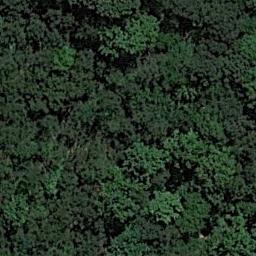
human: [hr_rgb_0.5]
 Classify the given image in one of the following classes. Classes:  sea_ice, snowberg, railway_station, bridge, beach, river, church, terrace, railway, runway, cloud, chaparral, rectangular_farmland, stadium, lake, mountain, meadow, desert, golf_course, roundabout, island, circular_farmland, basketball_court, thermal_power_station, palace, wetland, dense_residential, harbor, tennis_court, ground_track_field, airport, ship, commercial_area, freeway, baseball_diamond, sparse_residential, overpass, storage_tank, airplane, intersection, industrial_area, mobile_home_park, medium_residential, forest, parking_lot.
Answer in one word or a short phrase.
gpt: forest